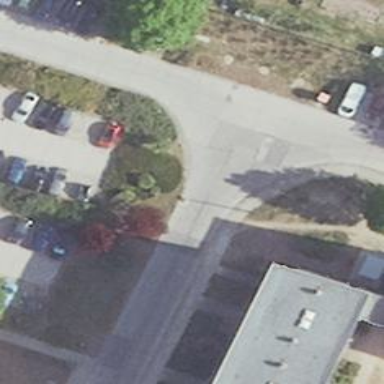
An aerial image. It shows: Residential road with sidewalk on the left.